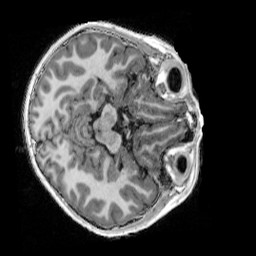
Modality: UNIT1_denoised
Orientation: axial
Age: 10
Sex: male
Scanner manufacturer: siemens
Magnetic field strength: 3 T
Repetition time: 4 s
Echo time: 0.00303 s